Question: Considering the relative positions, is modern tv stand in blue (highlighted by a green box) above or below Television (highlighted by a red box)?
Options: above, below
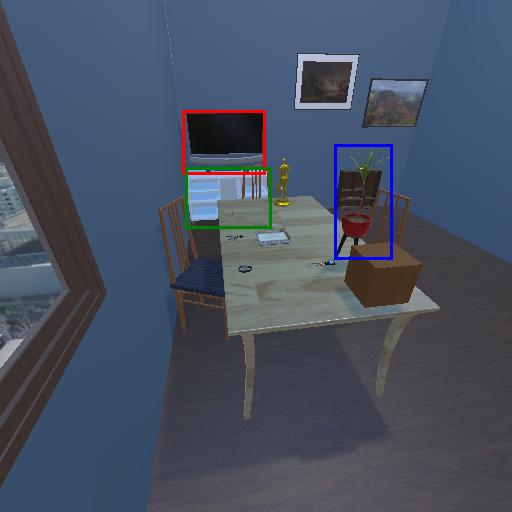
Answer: above